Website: apple
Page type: customer-info-address
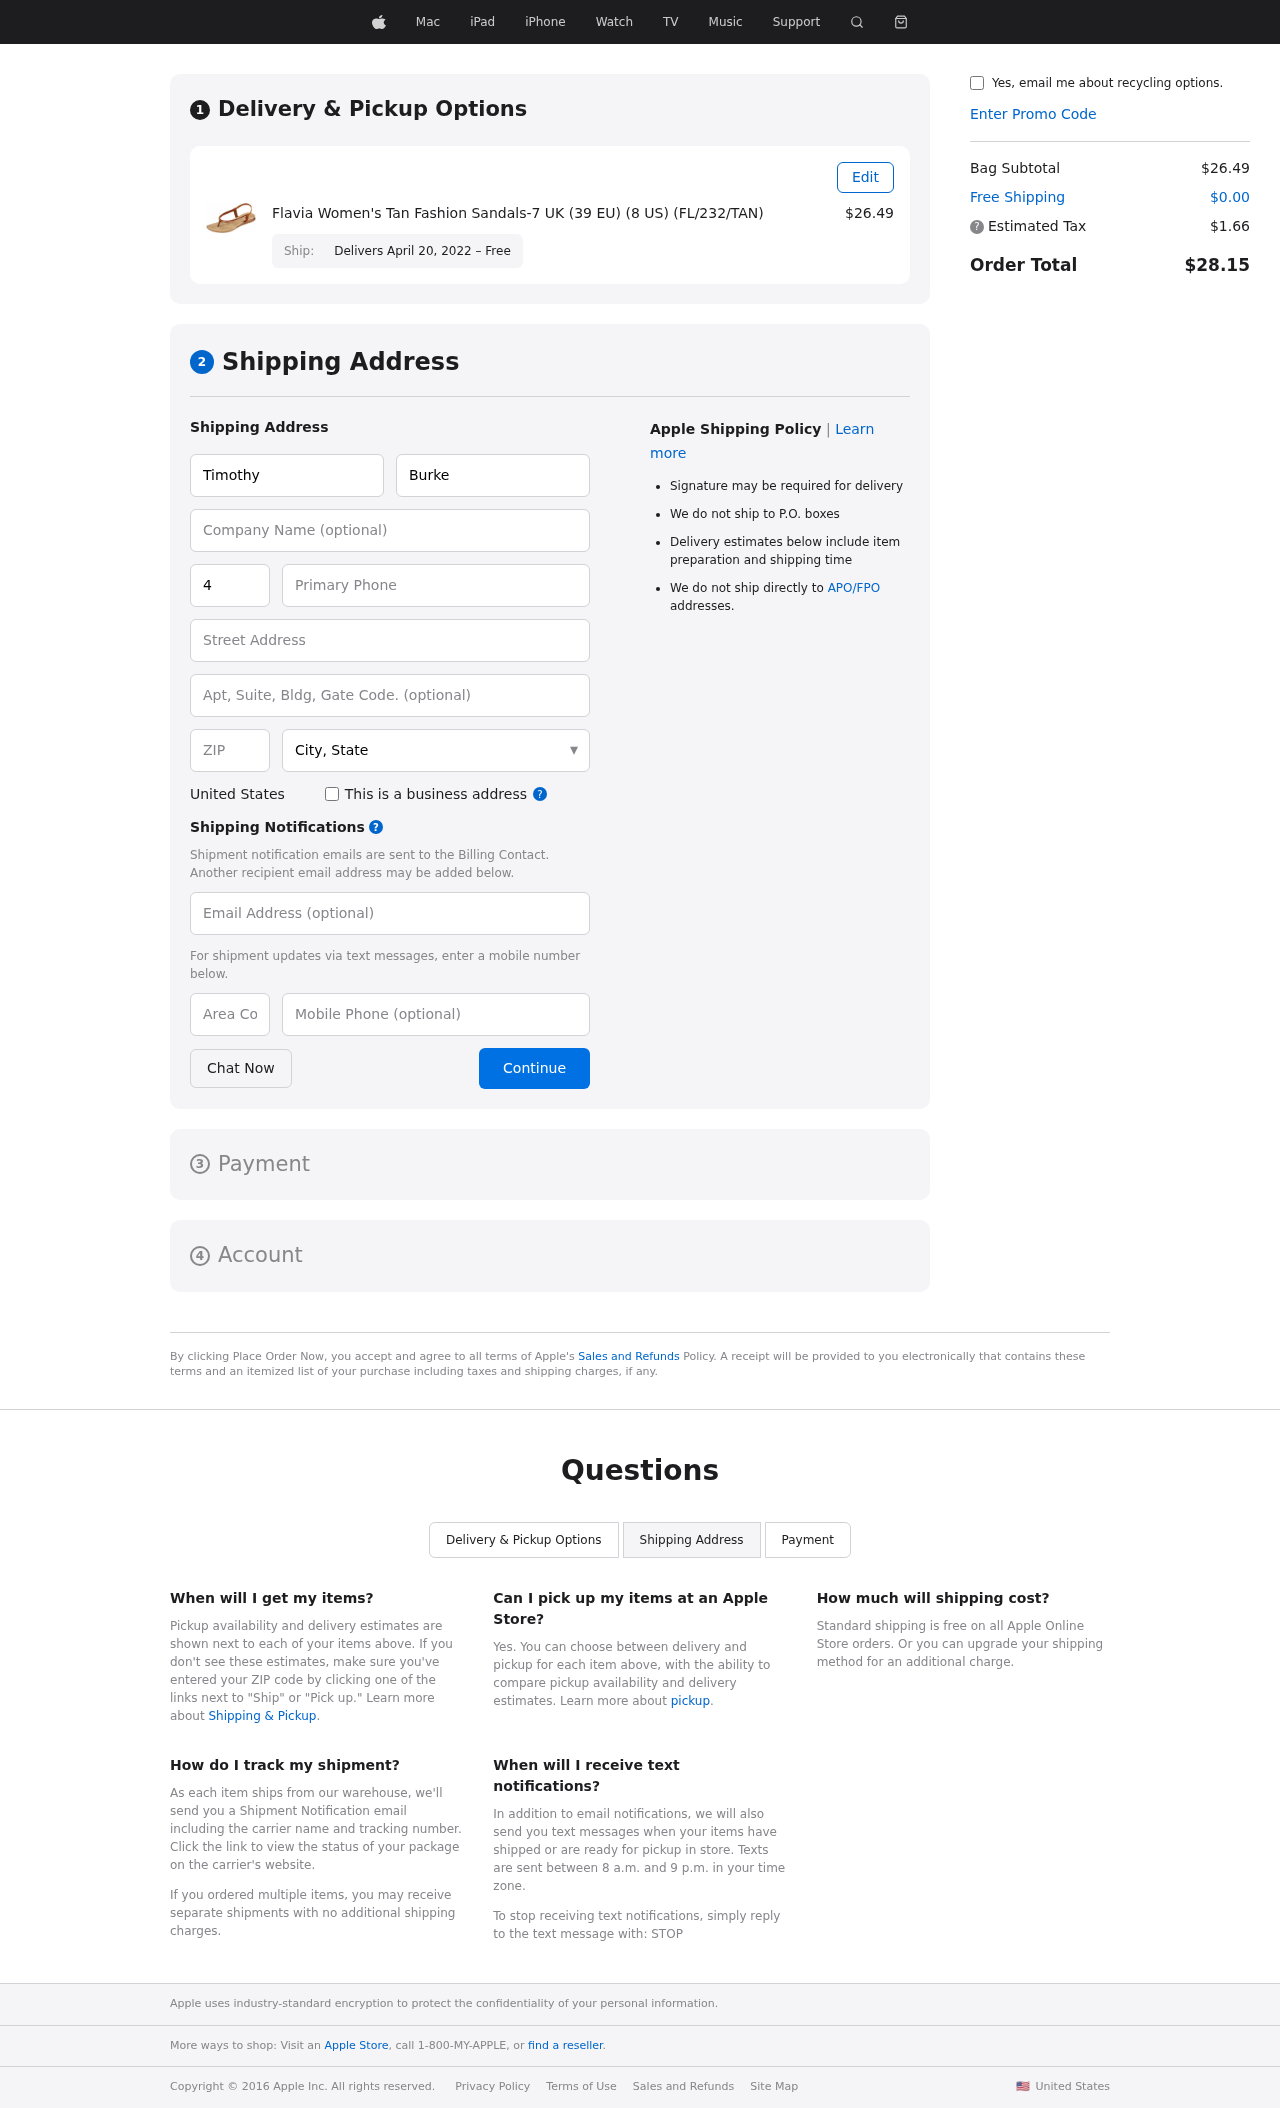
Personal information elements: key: PII_CITY_STATE
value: Christopherberg, TN
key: PII_COUNTRY
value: United States
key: PII_EMAIL
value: timothyburke@gmail.com
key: PII_FIRSTNAME
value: Timothy
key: PII_LASTNAME
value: Burke
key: PII_PHONE
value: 4047835398
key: PII_PHONE_ALT
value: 3858747696
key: PII_PHONE_ALT_AREA
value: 385
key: PII_PHONE_AREA
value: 404
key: PII_POSTCODE
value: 19431
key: PII_STREET
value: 557 Thomas Park Suite 841
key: PII_STREET2
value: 667 Phyllis Rapids Apt. 522
Product elements: key: PRODUCT1_NAME
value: Flavia Women's Tan Fashion Sandals-7 UK (39 EU) (8 US) (FL/232/TAN)
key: PRODUCT1_PRICE
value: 26.49
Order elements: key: ORDER_DELIVERY_DATE
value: Delivers April 20, 2022 – Free
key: ORDER_SUBTOTAL
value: $26.49
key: ORDER_SHIPPING_COST
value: $0.00
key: ORDER_TAX
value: $1.66
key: ORDER_TOTAL
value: $28.15